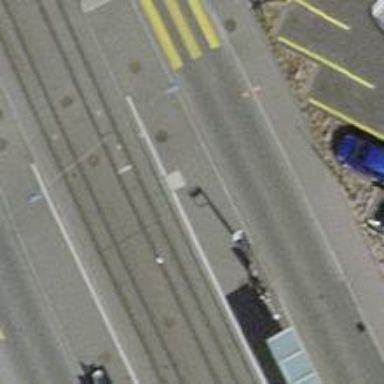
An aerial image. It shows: Tram stop position for public transport. The stop serves the light rail system.